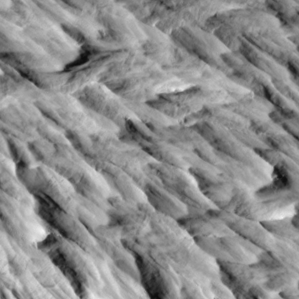
Label: non_frost